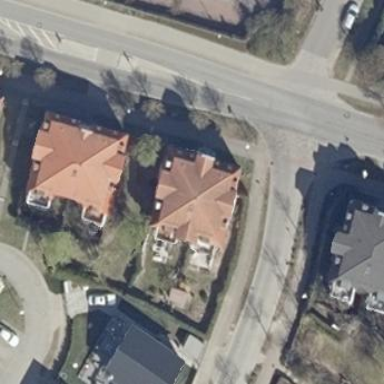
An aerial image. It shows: Charming apartments building with mansard roof design.